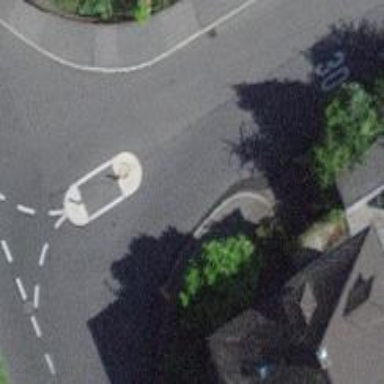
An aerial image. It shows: Post box.